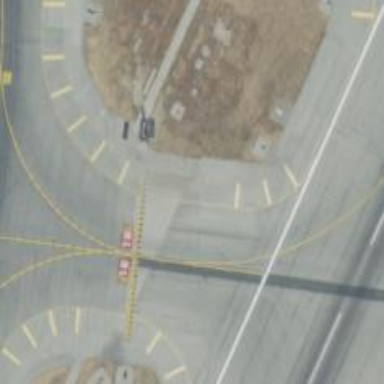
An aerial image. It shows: Asphalt taxiway in the airport.